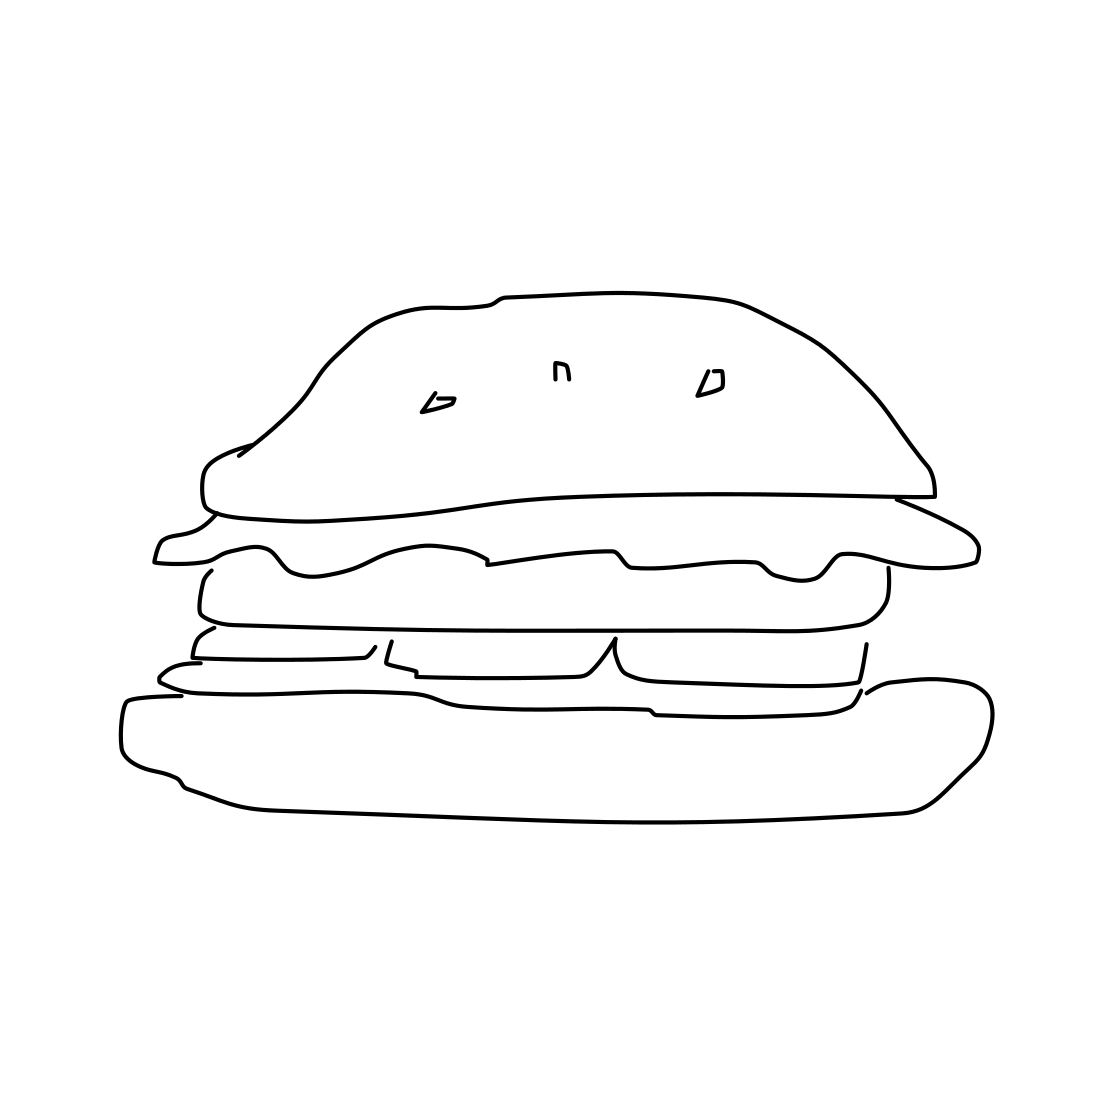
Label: hamburger